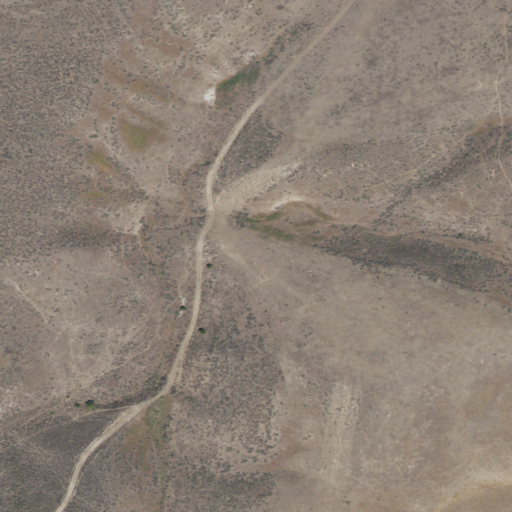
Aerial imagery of valley in Idaho named Snyders Hole containing shrub and grassland